Question: I have this script which is supposed to display these 7 icons in a loop. I want it to look like a phone is being charged, but it doesn't work. How can I add the last icon () into the loop.
'''
$(document).ready(function(){
var icons = [2,3,5,6,8,9];
function displayIcons() {
var i;
for (i = 0; i < icons.length; i++) {
show(i);
}
}
function show(i) {
setTimeout(function() {
$('div span').html('<img src="assets/icons/ic_battery_charging_'+ icons[i] + '0_48px.svg">');
}, 1000 + i * 1000);
}
displayIcons();
});
'''
These are the icons.
'''
<div class="container2">
<img src="assets/icons/ic_battery_charging_20_48px.svg">
<img src="assets/icons/ic_battery_charging_30_48px.svg">
<img src="assets/icons/ic_battery_charging_50_48px.svg">
<img src="assets/icons/ic_battery_charging_60_48px.svg">
<img src="assets/icons/ic_battery_charging_80_48px.svg">
<img src="assets/icons/ic_battery_charging_90_48px.svg">
<img src="assets/icons/ic_battery_charging_full_48px.svg">
</div>
'''

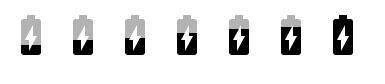
Answer: Just add the last one to the array, like this
'''
$(document).ready(function () {
var icons = [20, 30, 50, 60, 80, 90, 'full'];
function displayIcons() {
for (var i = 0; i < icons.length; i++) {
show(i);
}
}
function show(i) {
setTimeout(function () {
$('div span').html('<img src="assets/icons/ic_battery_charging_' + icons[i] + '_48px.svg">');
}, 1000 + i * 1000);
}
displayIcons();
});
'''